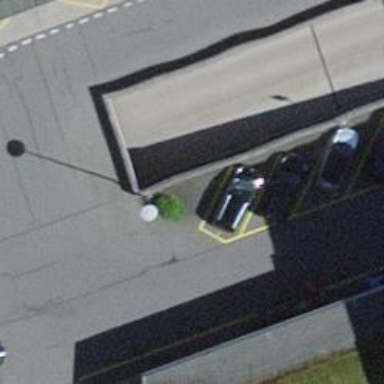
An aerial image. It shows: Charging station.